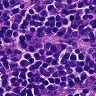
Metastatic tissue present: no